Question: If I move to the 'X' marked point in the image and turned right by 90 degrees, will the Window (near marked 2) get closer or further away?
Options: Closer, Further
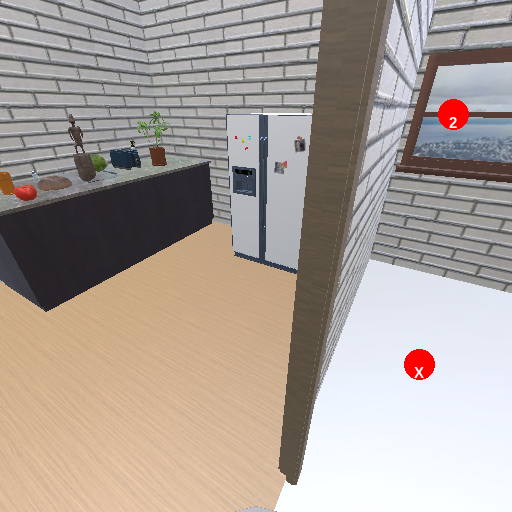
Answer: Closer